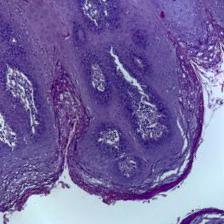
Diagnosis: OSCC